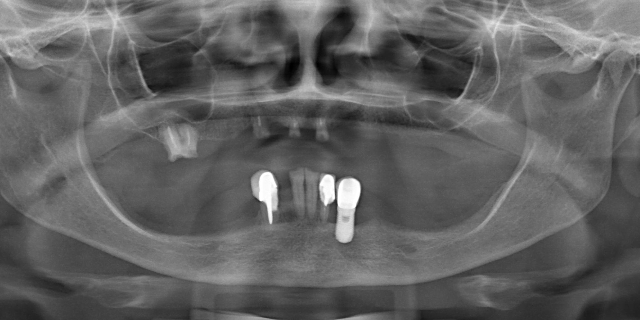
adult